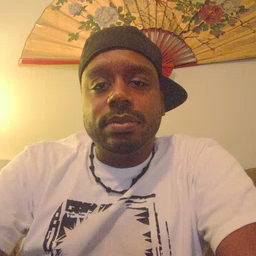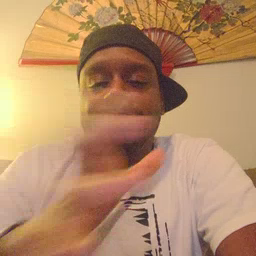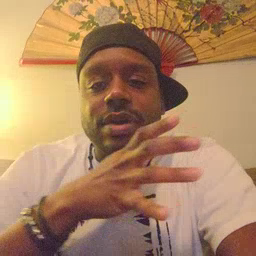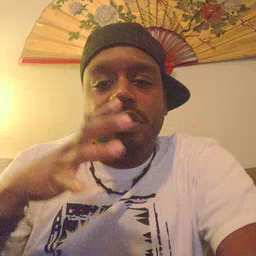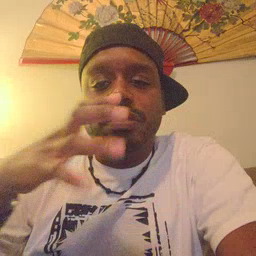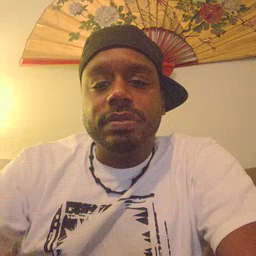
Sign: farm